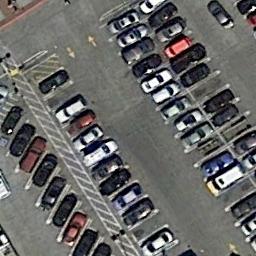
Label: parking_lot